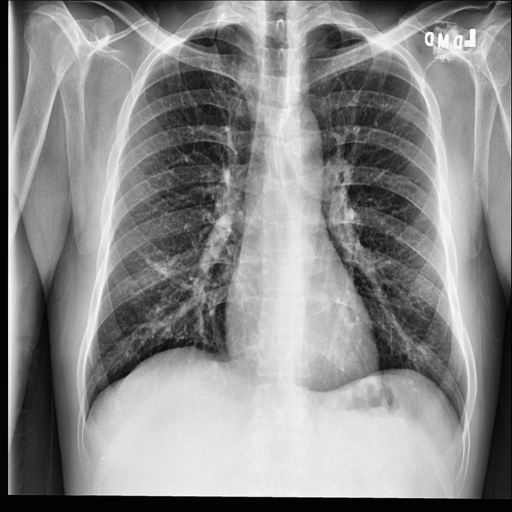
Finding: NORMAL